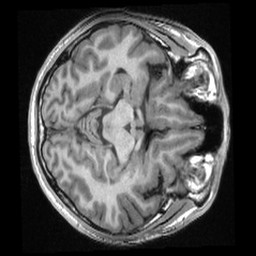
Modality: T1w
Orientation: axial
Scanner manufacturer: ge
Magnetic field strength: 3 T
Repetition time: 0.00766 s
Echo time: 0.002936 s